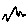
Label: zigzag